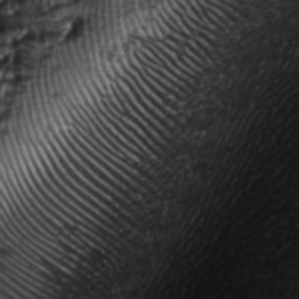
Label: frost